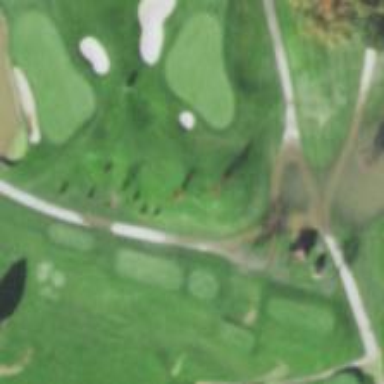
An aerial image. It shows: Path for both road and golf.